Question: I have used feature image to a custom post. I have wrote the following code to use that feature image to my plugin.
'''
while($q->have_posts()) : $q->the_post();
$newsbox_post_img_src = wp_get_attachment_image_src(get_post_thumbnail_id($post->ID), '', false, '' );
$list .= '<li class="news-item">
<table cellpadding="4">
<tr>
<td>
<img src="'.$newsbox_post_img_src[0].'" width="100" class="img-circle" />
</td>
<td>'.get_the_excerpt().'</td>
</tr>
</table>
</li>';
endwhile;
'''
But it is showing
> Undefined variable...
and
> Trying to get property of non-object....
notices.

Please suggest a solution.
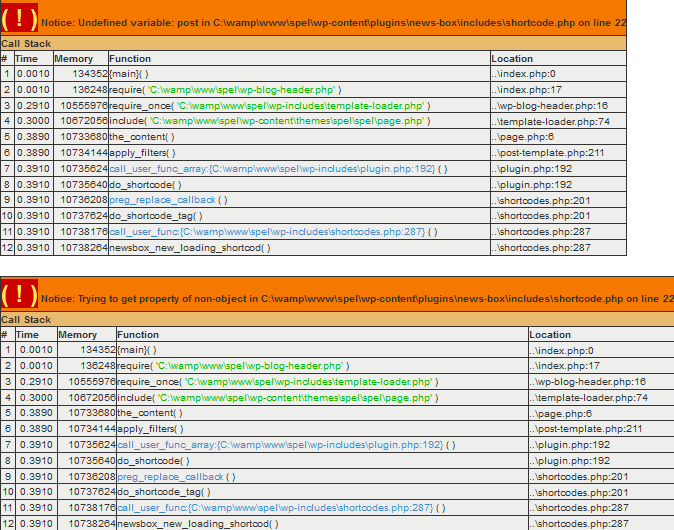
Answer: You don't need to use '$post->ID' when inside the loop. Also, you will need to actually check if '$newsbox_post_img_src' has something to return, otherwise it will return a
> Trying to get property of non-object
error.
Your code should basically look something like this
'''
while($q->have_posts()) : $q->the_post();
$newsbox_post_img_src = wp_get_attachment_image_src(get_post_thumbnail_id(), '', false, '' );
$list = '<li class="news-item">';
$list .= '<table cellpadding="4">';
$list .= '<tr>';
$list .= '<td>';
if( !empty($newsbox_post_img_src)) {
$list .= '<img src="'.$newsbox_post_img_src[0].'" width="100" class="img-circle" />';
}
$list .= '</td>';
$list .= '<td>'.get_the_excerpt().'</td>';
$list .= '</tr>';
$list .= '</table>';
$list .= '</li>';
echo $list;
endwhile;
wp_reset_postdata();
'''